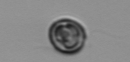
Label: Dinophyceae